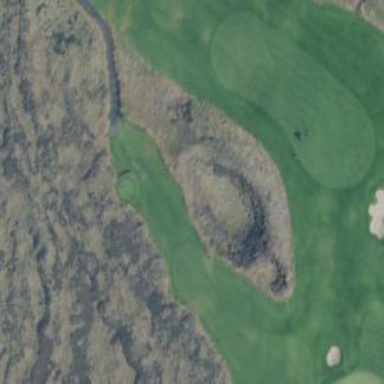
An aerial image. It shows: Golf rough area.